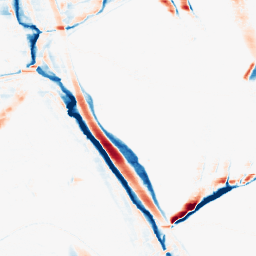
Category: morphological
Decomposition family: morphological_rect
Decomposition parameters: operation: average
width: 20
height: 3
Upsampling method: cubic_mitchell
Upsampling parameters: scale: 2
Upsampling scale: 2